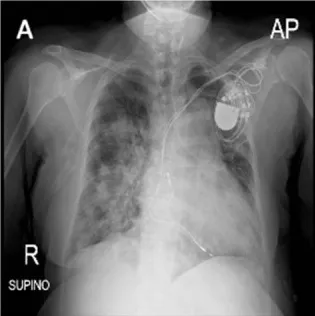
(A) X-ray at hospital admission describing parenchymal thickening and a bilateral widespread pulmonary interstitial involvement.
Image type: radiology (x_ray)